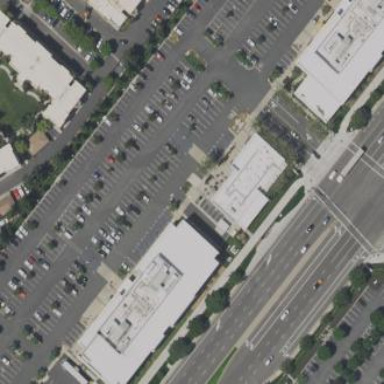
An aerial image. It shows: Commercial building.